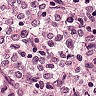
Metastatic tissue present: yes